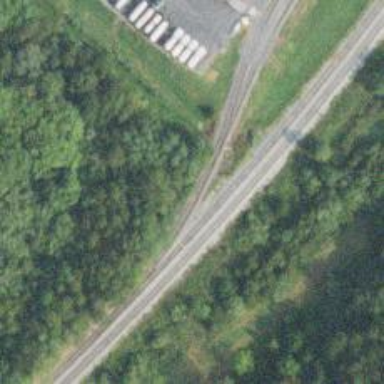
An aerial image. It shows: Railway siding for service.